Aerial crown-view tile of a tropical tree (Barro Colorado Island, Panama), acquired 20241014:
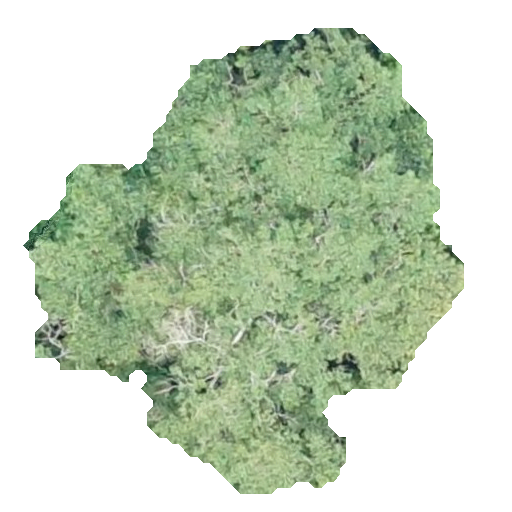
Species: Chrysophyllum cainito
GBIF accepted scientific name: Chrysophyllum cainito
Crown area: 201.037 m²